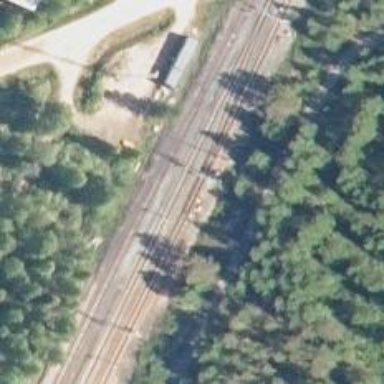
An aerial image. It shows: Railway signal.